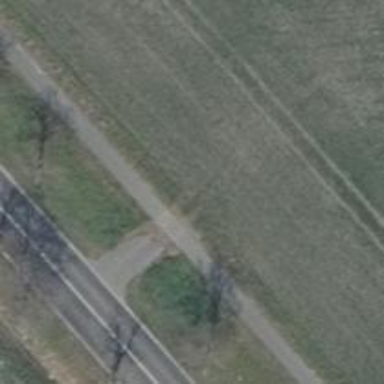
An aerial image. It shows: Asphalt path.